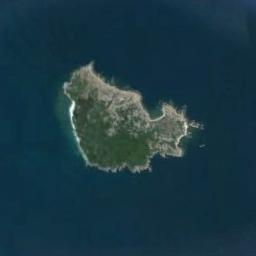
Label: island